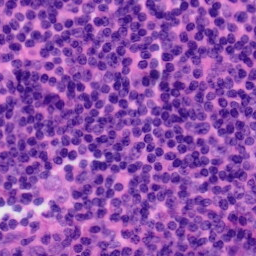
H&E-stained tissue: Tonsil